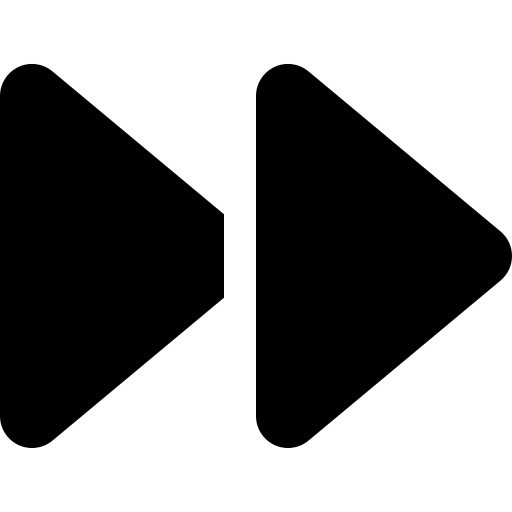
Tags: icon, FontAwesome, fa-icon, solid, forward